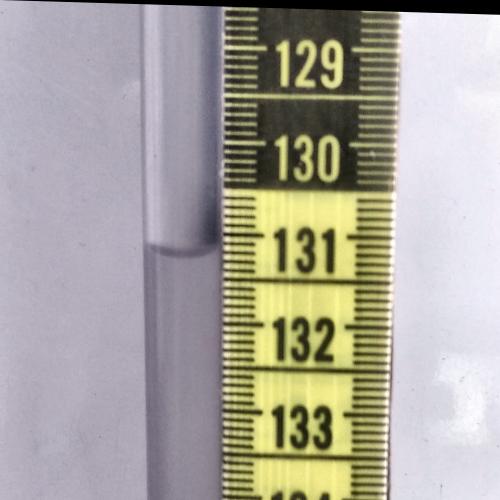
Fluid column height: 131.2 cm